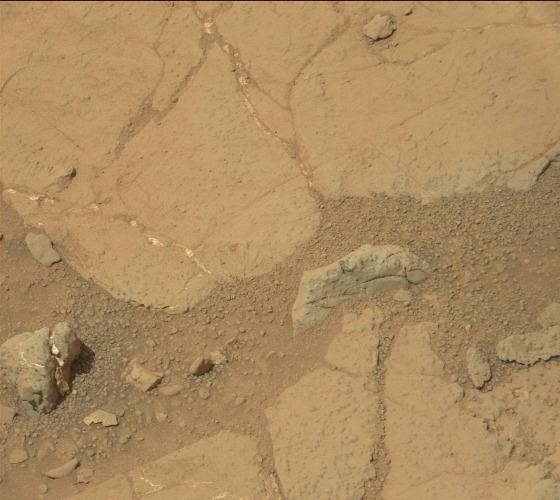
Terrain classes present: Bedrock, Gravel / Sand / Soil, Rock, Shadow